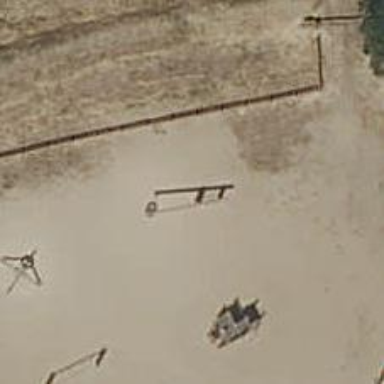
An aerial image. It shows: Playground is depicted in the image.